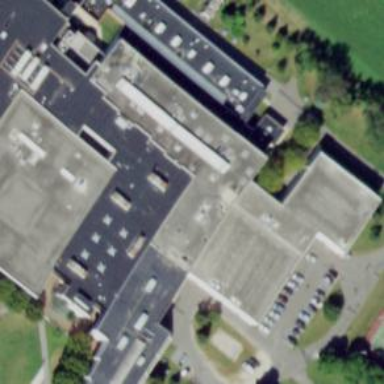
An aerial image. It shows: University building.